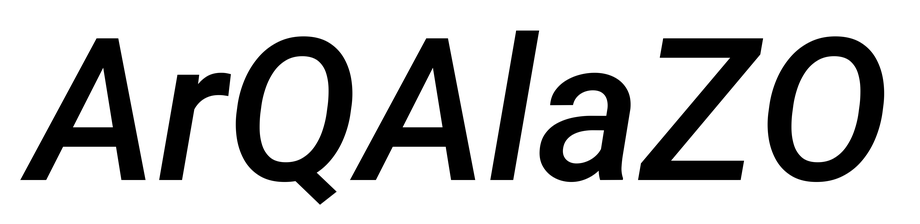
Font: Roboto-Italic_Medium_Italic